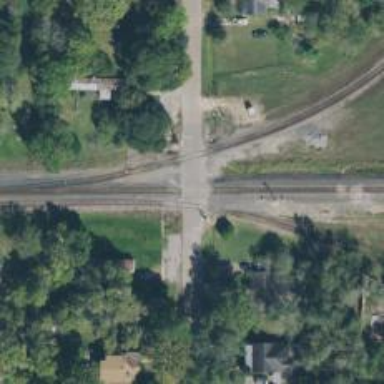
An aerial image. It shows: Level crossing along the railway.